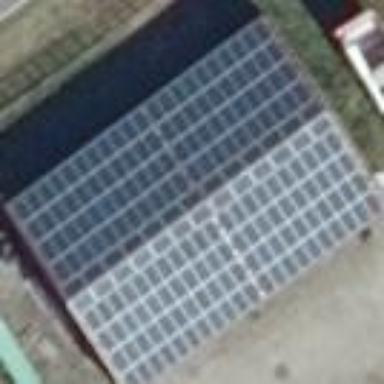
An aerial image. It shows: Building equipped with solar photovoltaic panel for generating electricity. The small installation is solar power generator.